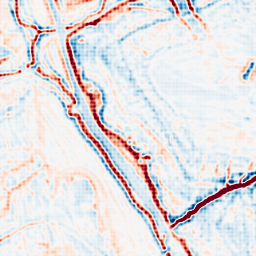
Category: multiscale
Decomposition family: log
Decomposition parameters: sigma: 2
Upsampling method: sinc_hamming
Upsampling parameters: scale: 8
kernel_size: 8
Upsampling scale: 8